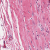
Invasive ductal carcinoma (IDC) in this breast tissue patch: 0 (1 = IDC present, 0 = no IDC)